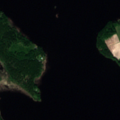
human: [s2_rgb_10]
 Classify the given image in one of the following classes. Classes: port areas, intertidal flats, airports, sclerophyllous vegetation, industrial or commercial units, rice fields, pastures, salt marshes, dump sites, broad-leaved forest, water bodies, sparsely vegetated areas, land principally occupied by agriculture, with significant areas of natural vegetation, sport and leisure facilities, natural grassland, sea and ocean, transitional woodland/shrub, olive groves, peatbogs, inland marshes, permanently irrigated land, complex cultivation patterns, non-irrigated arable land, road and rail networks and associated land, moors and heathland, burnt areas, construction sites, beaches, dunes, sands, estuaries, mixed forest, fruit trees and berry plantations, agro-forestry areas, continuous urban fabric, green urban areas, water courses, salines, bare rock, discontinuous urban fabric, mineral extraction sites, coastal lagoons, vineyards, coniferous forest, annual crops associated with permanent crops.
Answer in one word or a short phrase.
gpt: land principally occupied by agriculture, with significant areas of natural vegetation, broad-leaved forest, water bodies